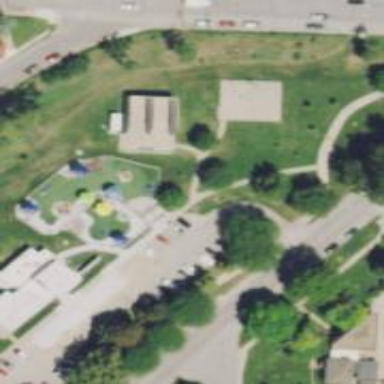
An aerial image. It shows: Dog park for leisure land.